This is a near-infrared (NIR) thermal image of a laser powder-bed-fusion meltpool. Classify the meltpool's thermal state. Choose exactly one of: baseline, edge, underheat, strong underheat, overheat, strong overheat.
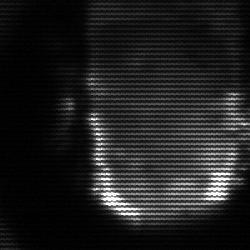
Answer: baseline